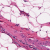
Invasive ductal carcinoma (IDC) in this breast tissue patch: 0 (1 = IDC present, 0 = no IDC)